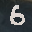
Label: 6